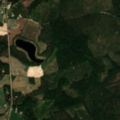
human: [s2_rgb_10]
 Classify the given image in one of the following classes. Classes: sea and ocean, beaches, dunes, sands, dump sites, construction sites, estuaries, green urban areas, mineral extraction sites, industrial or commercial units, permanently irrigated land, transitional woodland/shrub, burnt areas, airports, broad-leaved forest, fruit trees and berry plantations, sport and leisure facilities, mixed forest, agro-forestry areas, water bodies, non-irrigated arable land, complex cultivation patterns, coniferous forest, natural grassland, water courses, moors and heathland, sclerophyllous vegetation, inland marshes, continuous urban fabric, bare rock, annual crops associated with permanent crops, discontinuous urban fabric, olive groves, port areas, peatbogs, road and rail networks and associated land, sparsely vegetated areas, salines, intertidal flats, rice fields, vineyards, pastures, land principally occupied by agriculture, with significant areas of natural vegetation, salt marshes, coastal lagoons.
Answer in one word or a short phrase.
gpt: land principally occupied by agriculture, with significant areas of natural vegetation, coniferous forest, mixed forest, transitional woodland/shrub